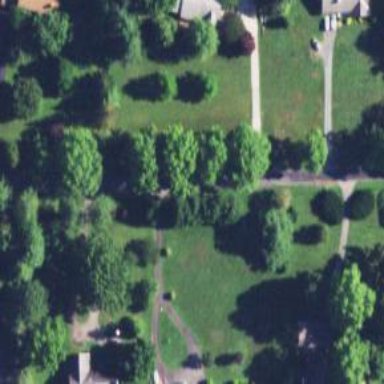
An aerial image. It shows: Driveway.